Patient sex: F
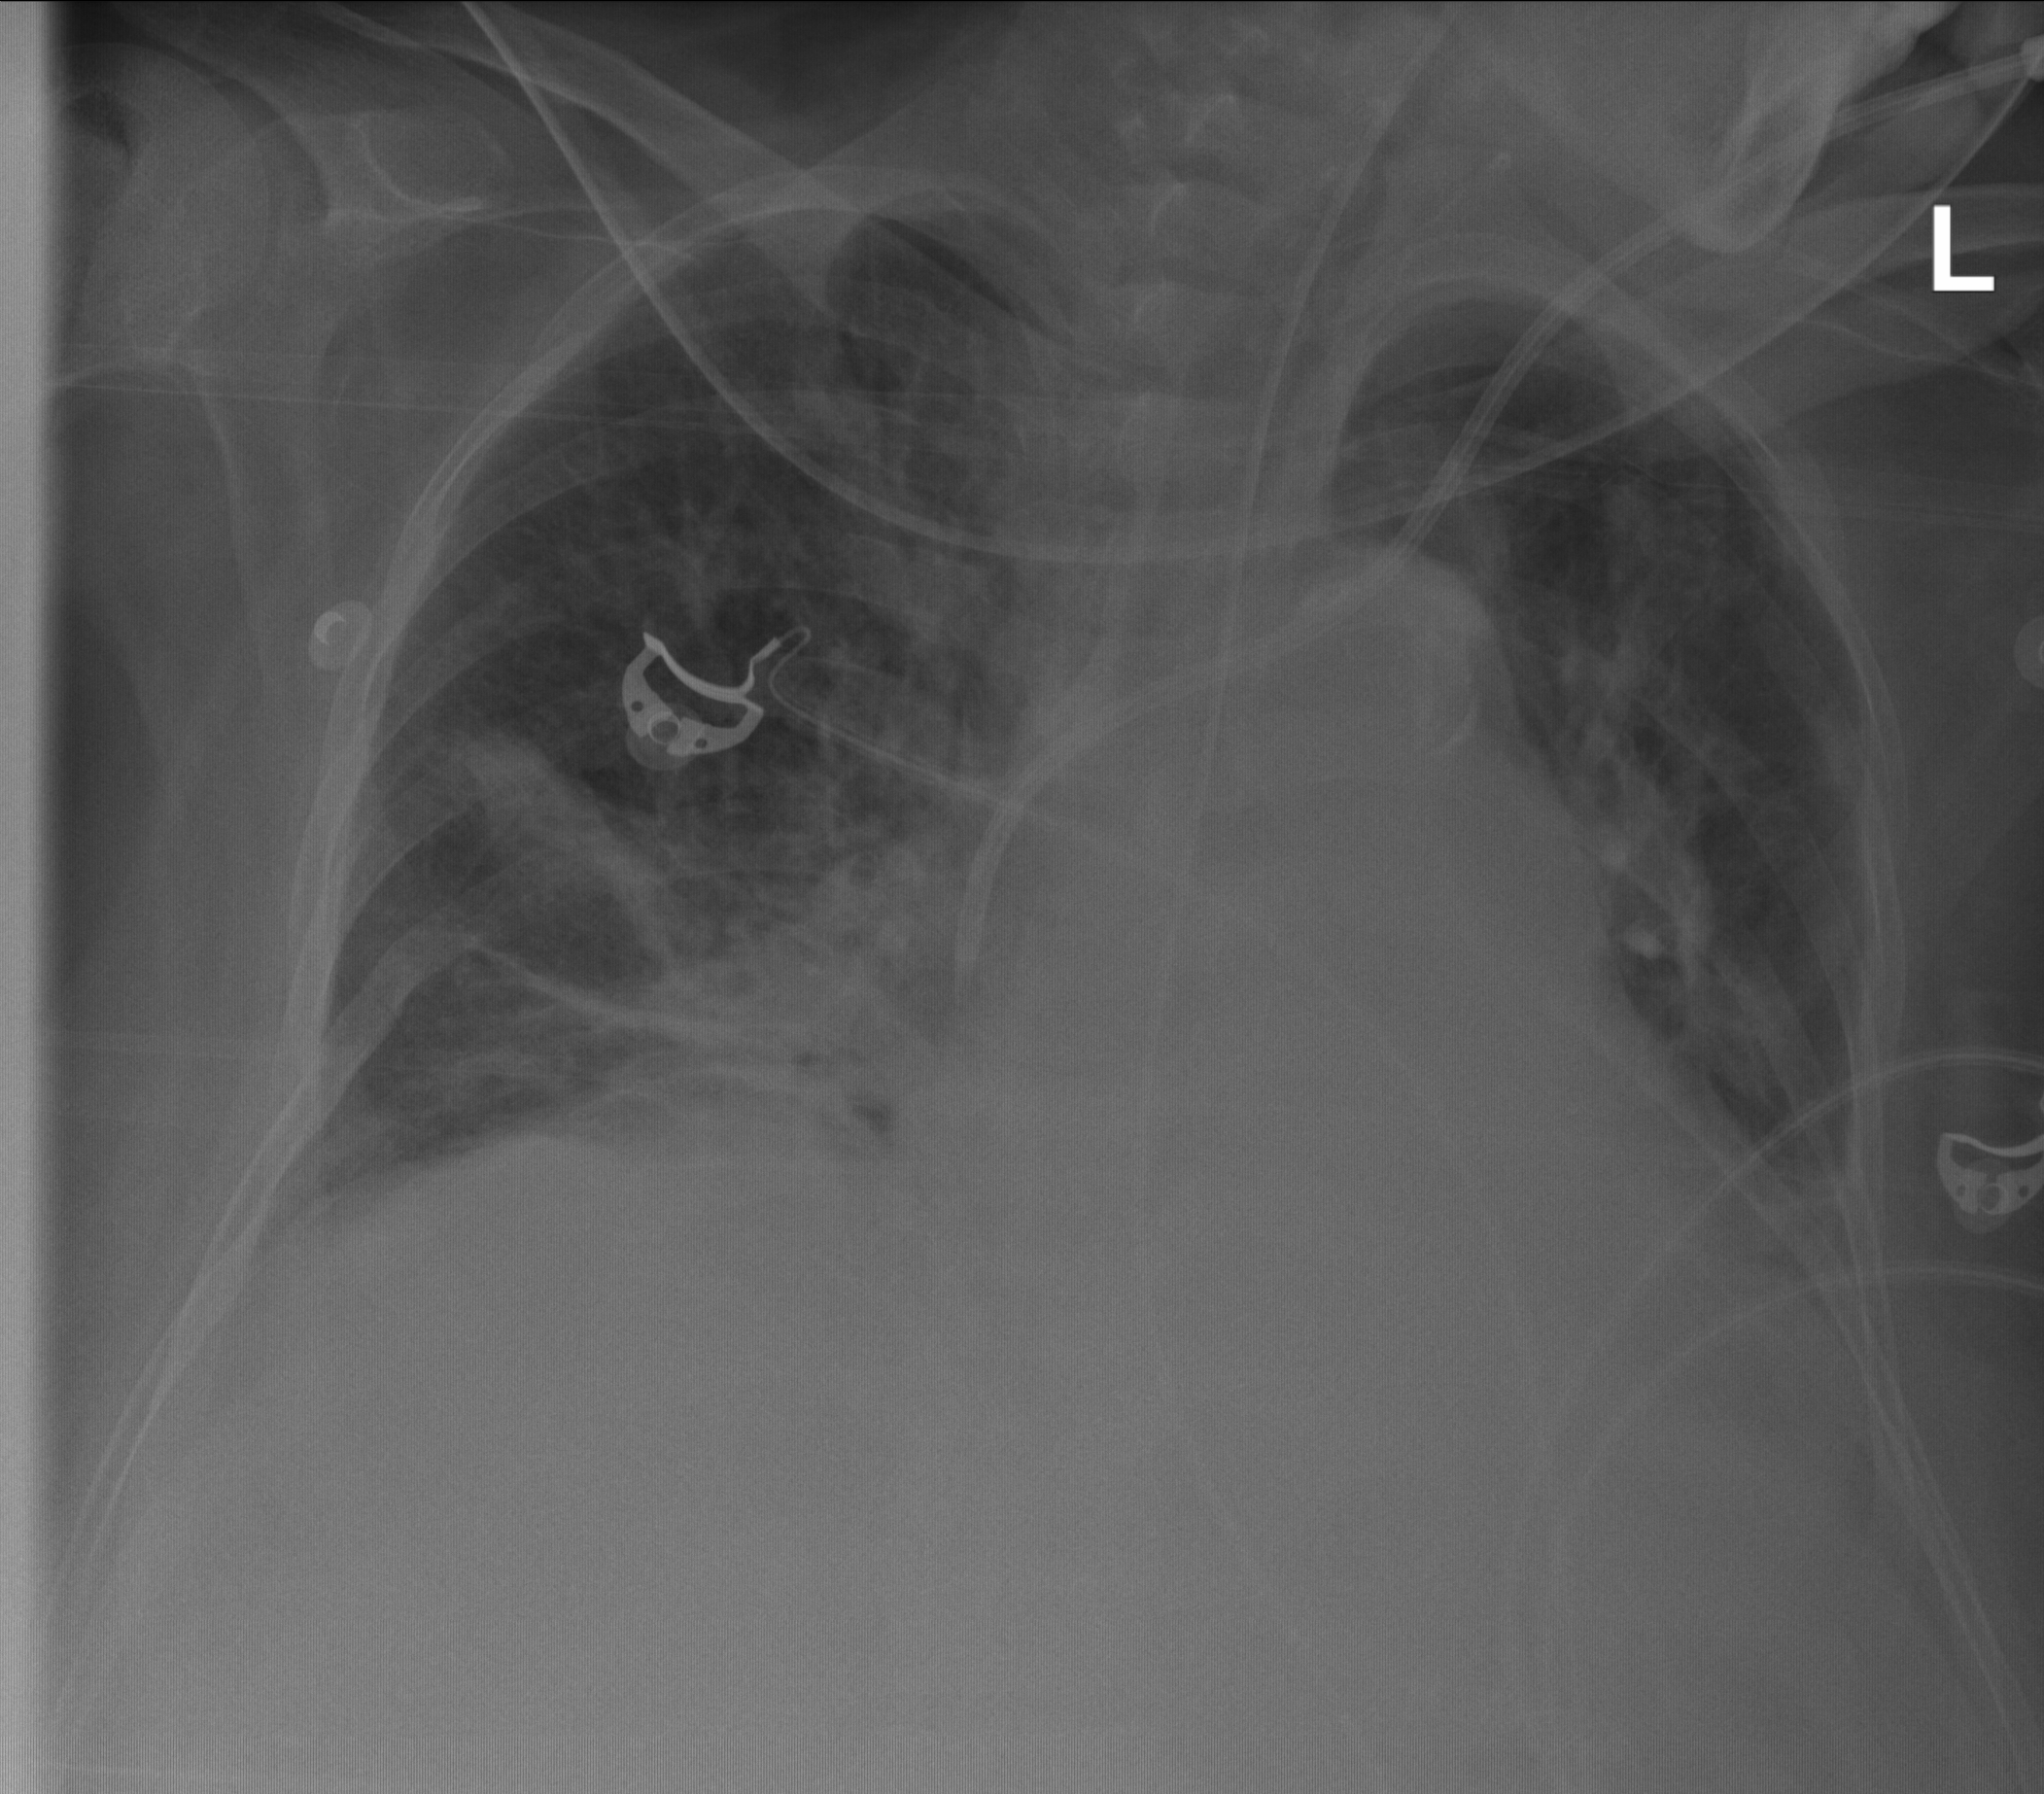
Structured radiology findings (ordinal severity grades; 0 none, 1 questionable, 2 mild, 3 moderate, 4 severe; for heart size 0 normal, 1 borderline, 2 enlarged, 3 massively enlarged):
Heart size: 2
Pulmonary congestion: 2
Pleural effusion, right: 2
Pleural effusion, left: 2
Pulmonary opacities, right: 2
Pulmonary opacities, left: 2
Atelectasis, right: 3
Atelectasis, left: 2